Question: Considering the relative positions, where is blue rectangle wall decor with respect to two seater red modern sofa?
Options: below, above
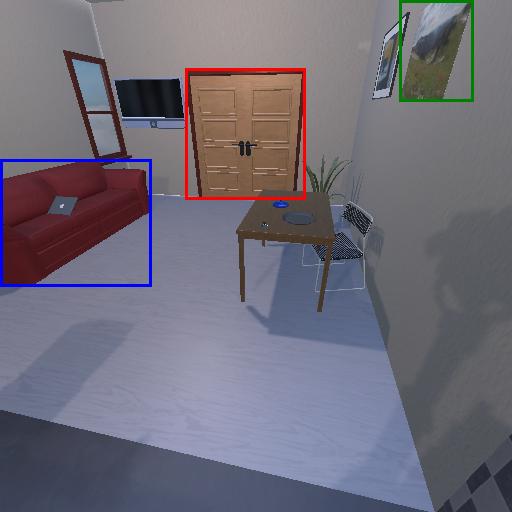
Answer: below